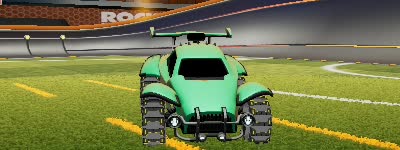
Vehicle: octane